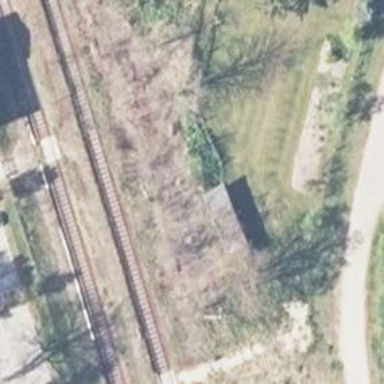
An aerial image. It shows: Abandoned railway yard.